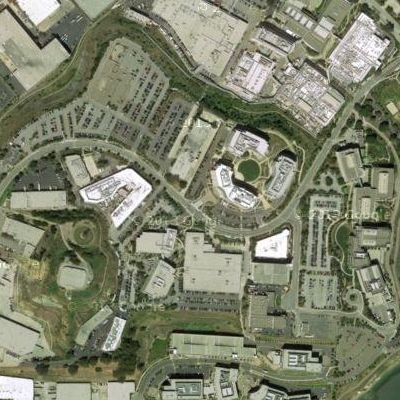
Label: cIndustry